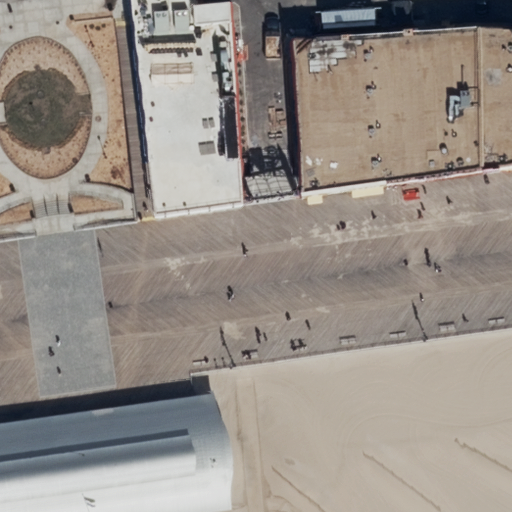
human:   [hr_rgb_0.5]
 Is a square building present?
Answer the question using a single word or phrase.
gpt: no

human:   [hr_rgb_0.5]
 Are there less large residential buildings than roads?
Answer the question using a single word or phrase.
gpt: yes

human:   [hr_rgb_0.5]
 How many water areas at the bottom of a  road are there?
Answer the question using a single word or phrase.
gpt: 0

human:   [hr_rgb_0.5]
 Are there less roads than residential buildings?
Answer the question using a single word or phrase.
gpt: yes

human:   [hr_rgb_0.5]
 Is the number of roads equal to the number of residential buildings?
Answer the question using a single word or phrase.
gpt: no

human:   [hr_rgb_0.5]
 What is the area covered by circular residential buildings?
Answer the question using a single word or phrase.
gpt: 0m2

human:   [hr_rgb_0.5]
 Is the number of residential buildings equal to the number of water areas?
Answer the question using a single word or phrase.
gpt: no

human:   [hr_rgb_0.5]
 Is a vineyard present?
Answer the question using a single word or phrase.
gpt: no

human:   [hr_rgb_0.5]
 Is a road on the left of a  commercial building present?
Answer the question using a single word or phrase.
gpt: no

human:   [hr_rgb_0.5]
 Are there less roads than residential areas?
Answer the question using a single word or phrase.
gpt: no

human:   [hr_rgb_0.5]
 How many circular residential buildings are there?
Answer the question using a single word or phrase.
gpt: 0

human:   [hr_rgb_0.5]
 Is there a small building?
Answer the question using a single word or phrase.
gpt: yes

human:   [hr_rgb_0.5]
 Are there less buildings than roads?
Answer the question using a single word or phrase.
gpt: no

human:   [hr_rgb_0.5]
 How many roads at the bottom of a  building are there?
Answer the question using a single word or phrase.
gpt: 2

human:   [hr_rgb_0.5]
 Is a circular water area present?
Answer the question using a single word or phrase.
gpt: no

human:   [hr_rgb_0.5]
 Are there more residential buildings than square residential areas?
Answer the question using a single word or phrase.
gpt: yes

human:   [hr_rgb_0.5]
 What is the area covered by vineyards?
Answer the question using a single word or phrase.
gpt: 0m2

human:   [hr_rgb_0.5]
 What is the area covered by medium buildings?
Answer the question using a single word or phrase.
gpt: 356m2

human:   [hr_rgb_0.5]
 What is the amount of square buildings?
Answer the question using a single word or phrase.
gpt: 0

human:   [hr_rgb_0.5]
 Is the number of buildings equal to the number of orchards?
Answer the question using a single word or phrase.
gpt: no

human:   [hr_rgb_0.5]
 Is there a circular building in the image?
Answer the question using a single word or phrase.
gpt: no

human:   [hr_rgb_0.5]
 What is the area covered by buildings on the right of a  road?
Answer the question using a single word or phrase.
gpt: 1322m2

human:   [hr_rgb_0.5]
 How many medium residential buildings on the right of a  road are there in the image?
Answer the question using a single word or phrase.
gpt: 1

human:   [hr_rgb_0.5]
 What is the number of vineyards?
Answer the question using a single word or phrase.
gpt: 0

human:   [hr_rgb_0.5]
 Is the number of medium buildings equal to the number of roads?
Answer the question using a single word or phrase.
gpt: yes

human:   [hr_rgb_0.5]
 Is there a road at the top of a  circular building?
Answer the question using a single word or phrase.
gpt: no

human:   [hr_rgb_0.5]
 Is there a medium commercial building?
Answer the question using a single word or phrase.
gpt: no

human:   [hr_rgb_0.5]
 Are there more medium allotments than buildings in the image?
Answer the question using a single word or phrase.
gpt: no

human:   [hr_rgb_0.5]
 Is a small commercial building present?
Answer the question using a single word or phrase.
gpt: no

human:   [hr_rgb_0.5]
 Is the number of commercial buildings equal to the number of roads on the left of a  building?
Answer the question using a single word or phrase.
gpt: no

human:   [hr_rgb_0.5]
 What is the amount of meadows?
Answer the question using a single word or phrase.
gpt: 0

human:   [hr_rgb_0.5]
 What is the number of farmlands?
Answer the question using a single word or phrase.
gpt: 0

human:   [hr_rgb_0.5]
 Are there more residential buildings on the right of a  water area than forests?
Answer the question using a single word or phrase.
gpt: no

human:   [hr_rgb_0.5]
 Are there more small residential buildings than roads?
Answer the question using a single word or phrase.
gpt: no

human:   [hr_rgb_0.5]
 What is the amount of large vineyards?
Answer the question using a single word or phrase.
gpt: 0

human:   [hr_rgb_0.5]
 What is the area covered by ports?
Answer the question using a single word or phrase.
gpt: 0m2